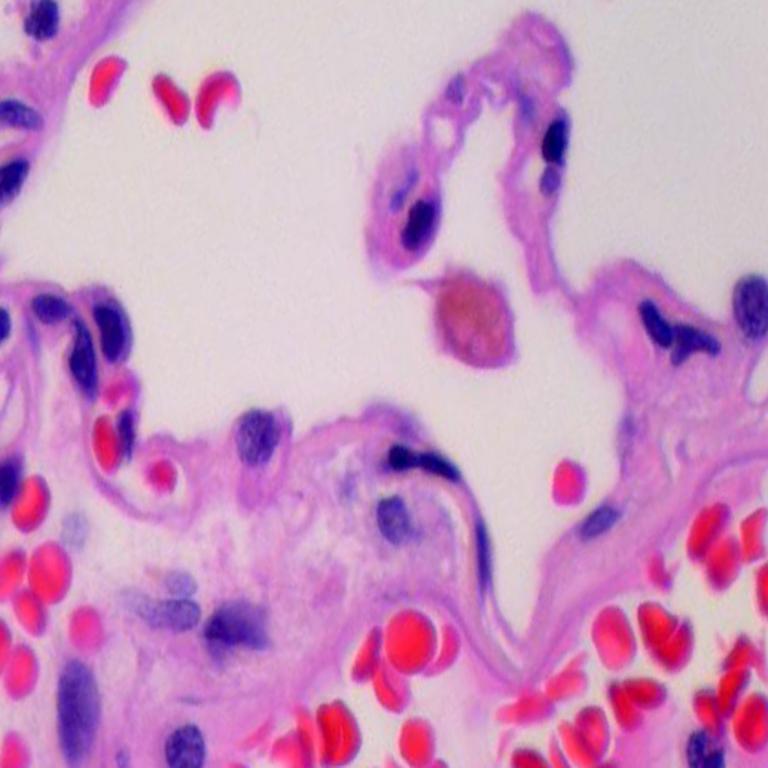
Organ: lung
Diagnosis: benign